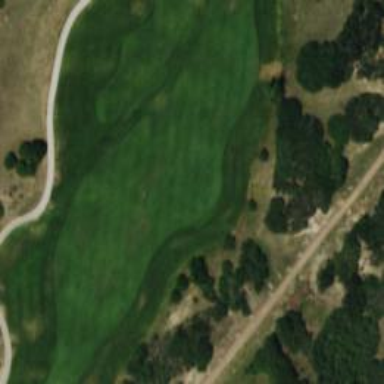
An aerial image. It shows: Golf rough area.